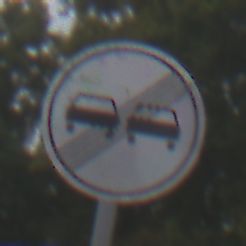
Verkehrszeichen: EndeUeberholverbot
Umgebung: Outdoor, Suburban
Tageszeit: Midday
Wetter: Overcast
Licht: Natural
Jahreszeit: NotSpecified
Kontrast: LowContrast